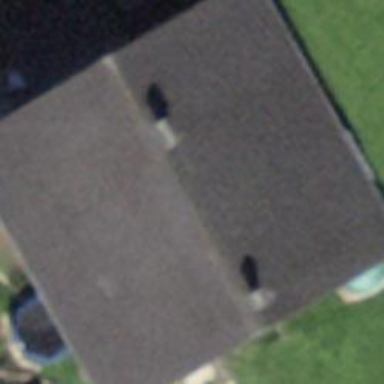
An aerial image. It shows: Rural barn.